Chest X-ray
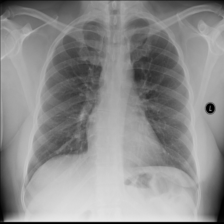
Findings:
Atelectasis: negative
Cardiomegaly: negative
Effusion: negative
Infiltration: negative
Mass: negative
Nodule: negative
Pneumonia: negative
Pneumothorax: negative
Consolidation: negative
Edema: negative
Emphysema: negative
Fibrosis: negative
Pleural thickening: negative
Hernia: negative